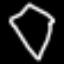
Label: diamond